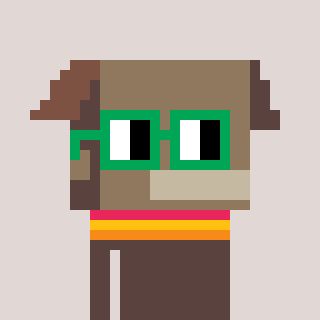
a pixel art character with square green glasses, a box-shaped head and a darkbrown-colored body on a warm background